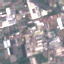
Land use / land cover: Industrial